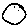
Label: moon